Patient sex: M
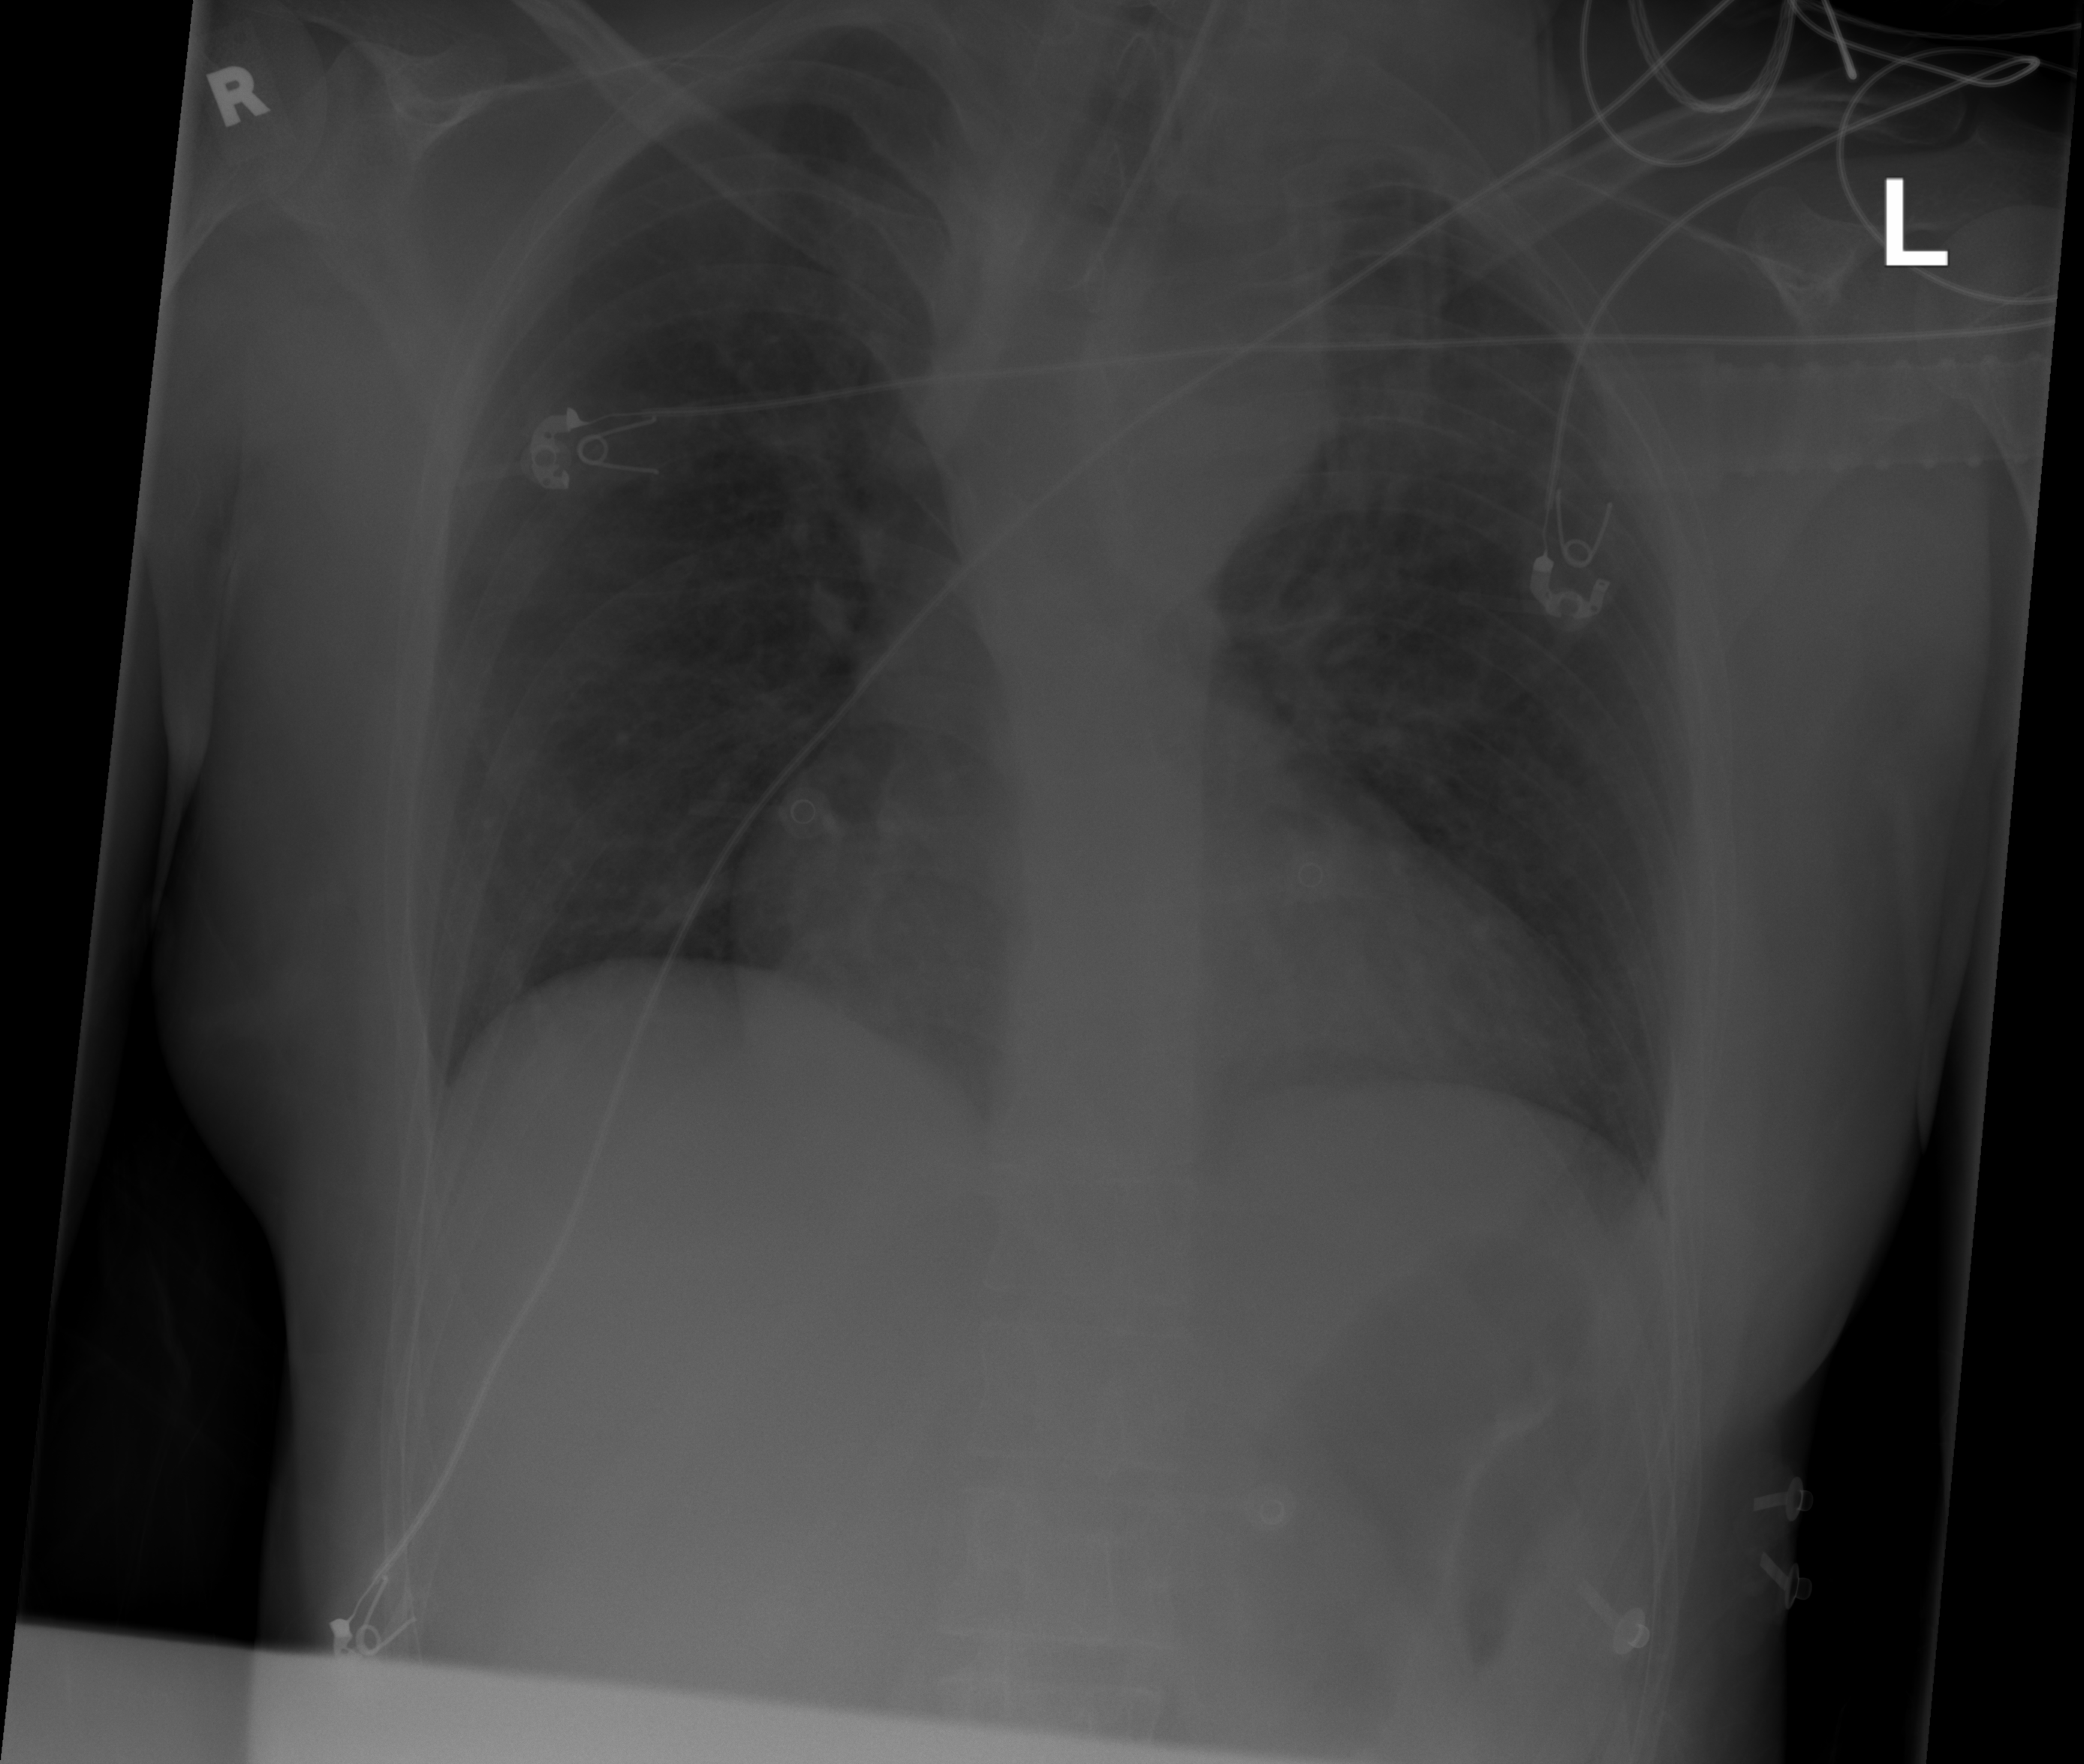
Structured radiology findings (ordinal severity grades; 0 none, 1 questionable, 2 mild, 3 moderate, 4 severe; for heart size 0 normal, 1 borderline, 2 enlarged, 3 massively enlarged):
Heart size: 2
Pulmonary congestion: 2
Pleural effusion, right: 0
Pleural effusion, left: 0
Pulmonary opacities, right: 2
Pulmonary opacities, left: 2
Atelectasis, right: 0
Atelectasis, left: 0